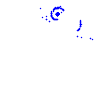
Particle: proton